RGB frame:
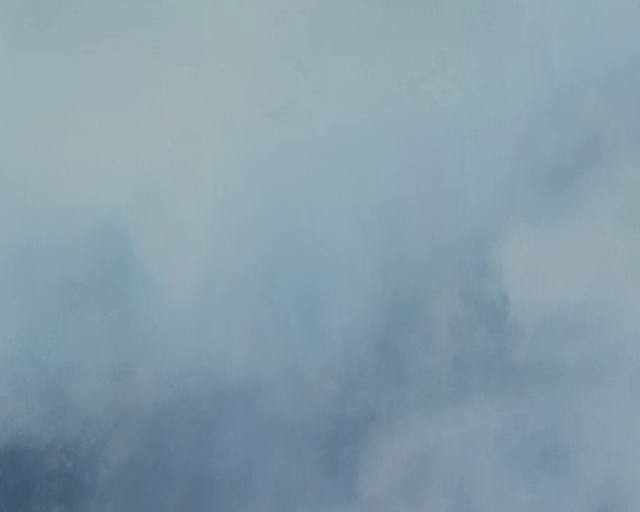
Thermal frame:
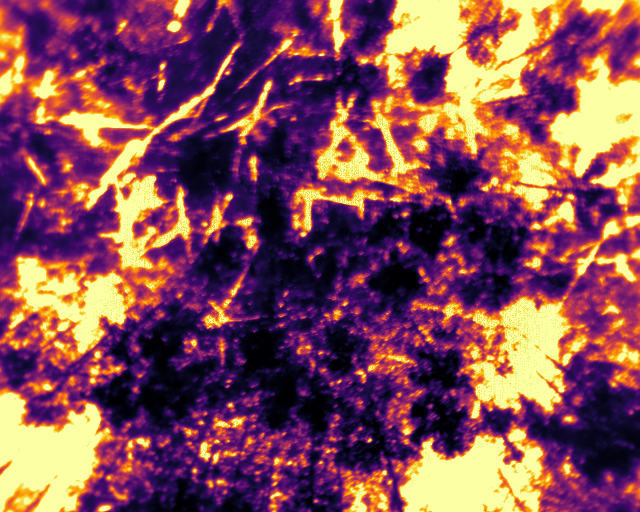
Captured: 2026-02-27 02:38:57
Pixels at or above 80 °C: 225727 (fraction of frame: 0.6889)